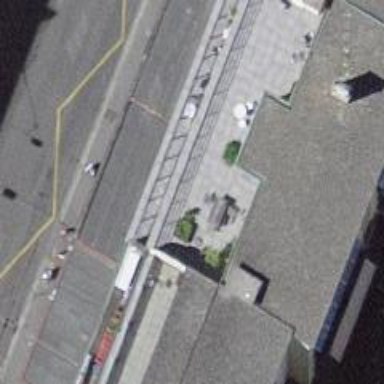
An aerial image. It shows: Cafe.